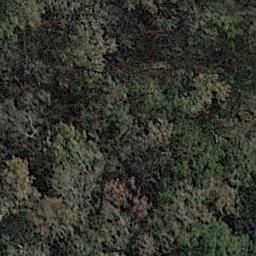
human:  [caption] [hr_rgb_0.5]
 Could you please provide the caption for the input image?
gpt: The forest has a lot of dense yellow trees and green trees .

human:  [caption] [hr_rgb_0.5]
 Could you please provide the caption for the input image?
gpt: Many trees with brown and green leaves are in a forest .

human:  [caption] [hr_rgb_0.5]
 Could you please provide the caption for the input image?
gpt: The forest is consist of yellow and green trees .

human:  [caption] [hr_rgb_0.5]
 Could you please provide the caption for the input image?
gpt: There is a bare land in this forest .

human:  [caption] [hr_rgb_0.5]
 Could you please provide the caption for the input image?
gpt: A dense forest with many green trees and some brown trees .